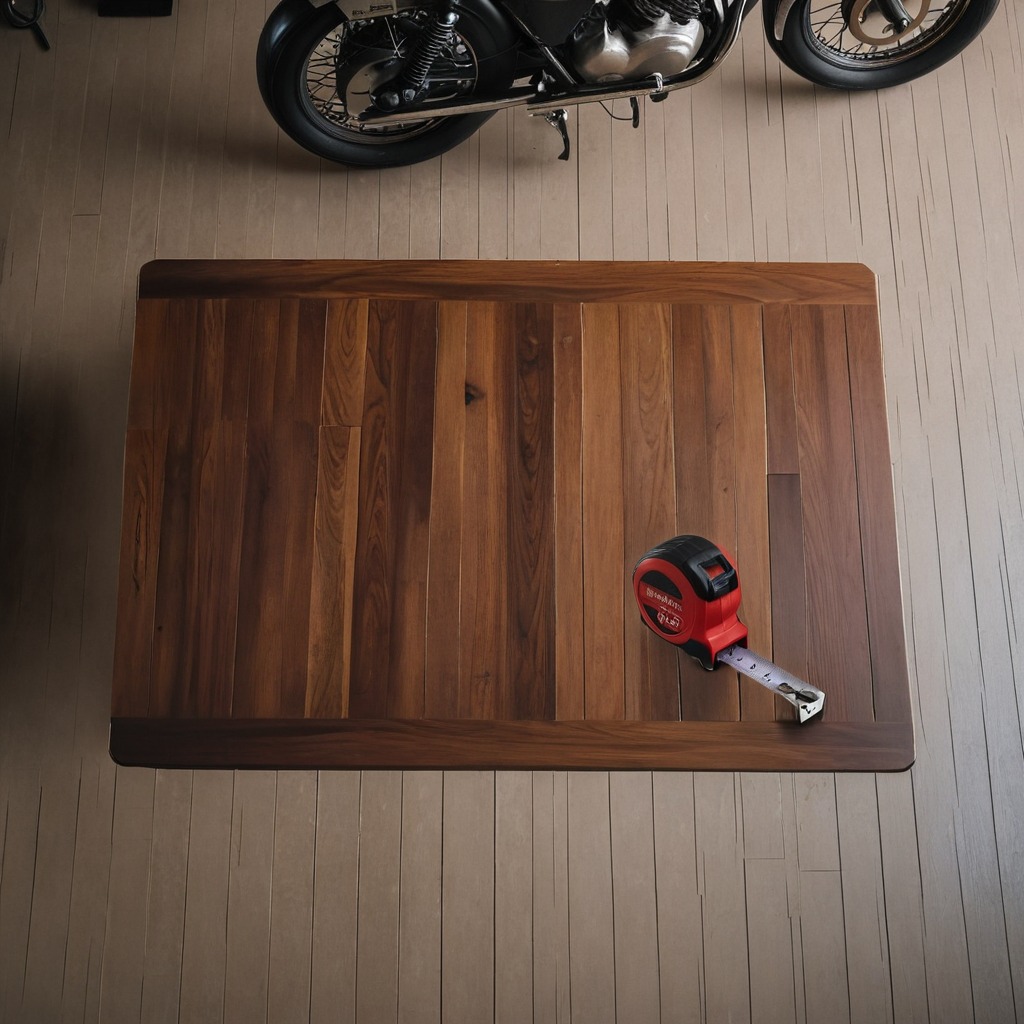
A measuring tape is lying on the oil-spilled wooden table in a vintage motorcycle garage.